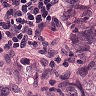
Metastatic tissue present: yes